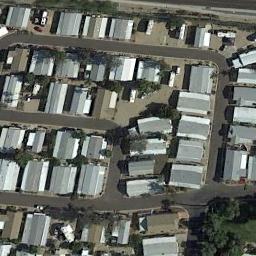
Label: residential